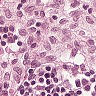
Metastatic tissue present: no